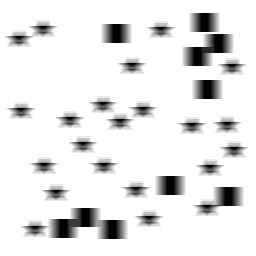
Squares: 10
Triangles: 0
Stars: 22
Total shapes: 32